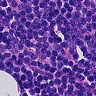
Metastatic tissue present: no